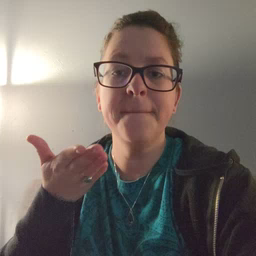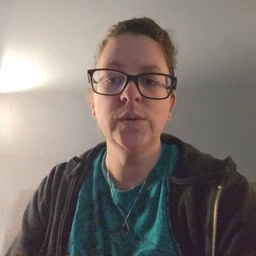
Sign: boat